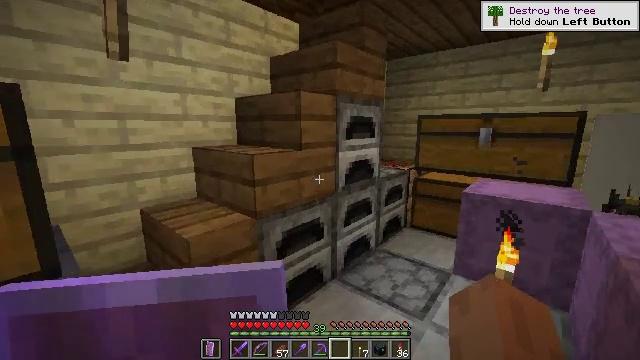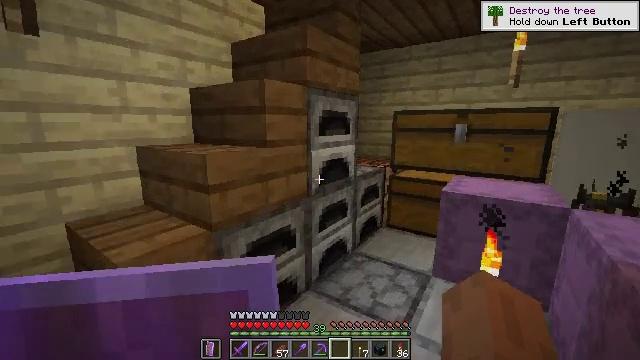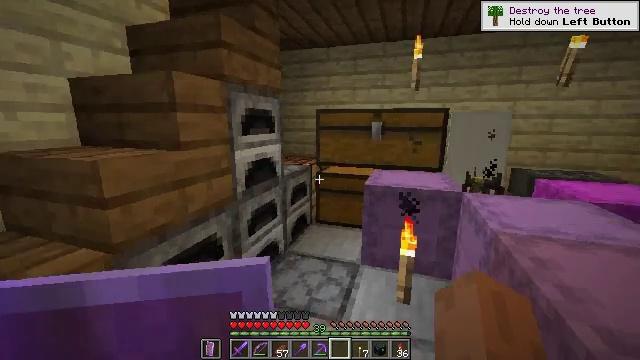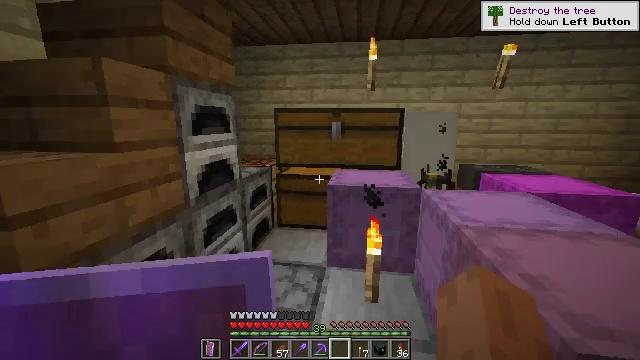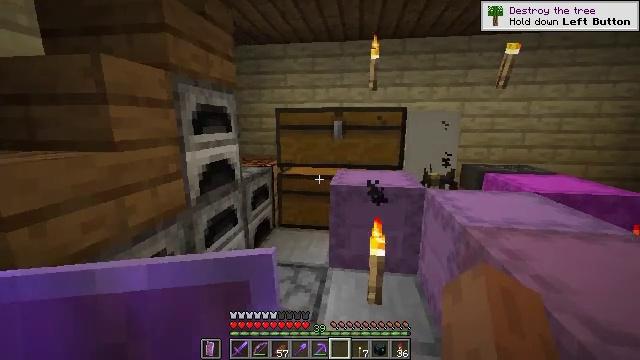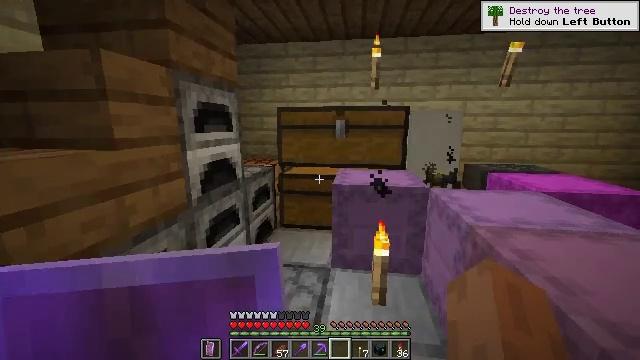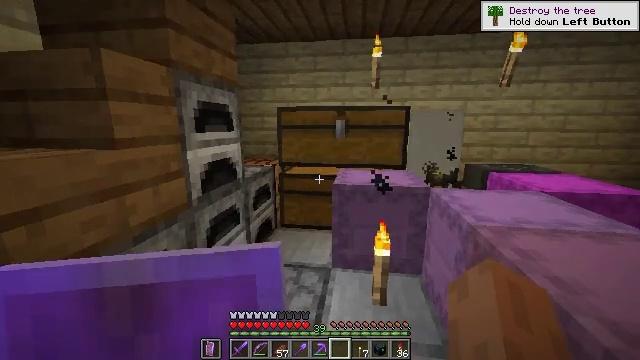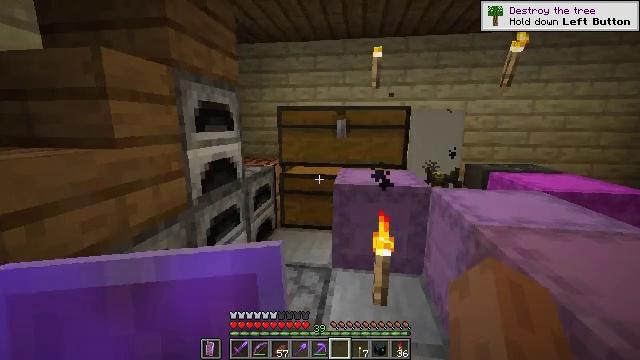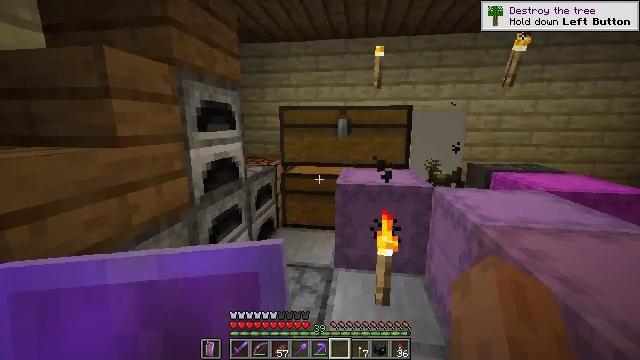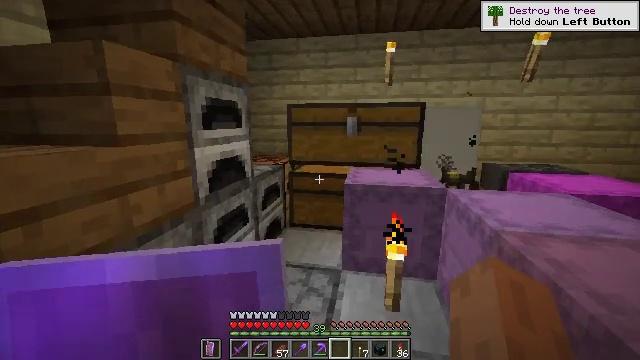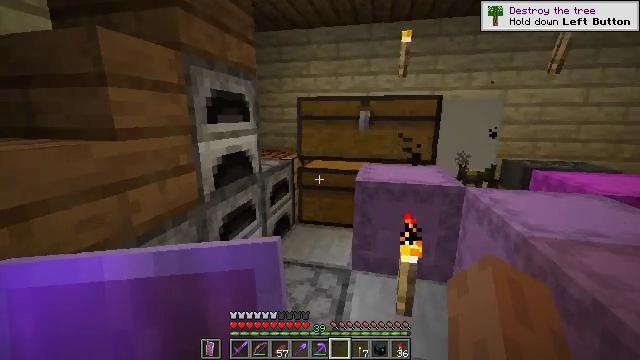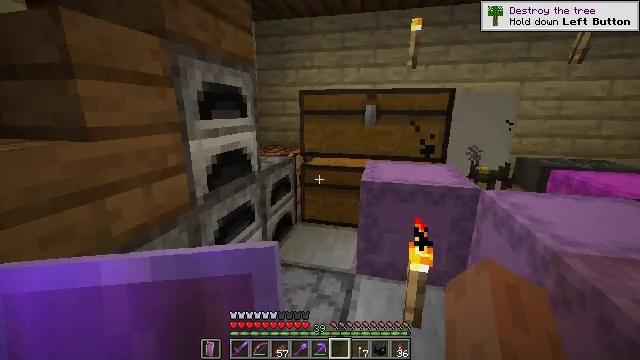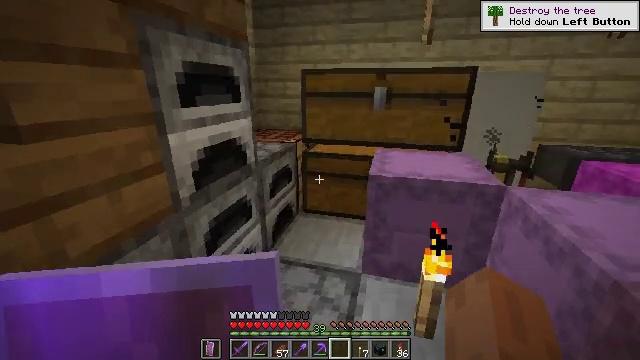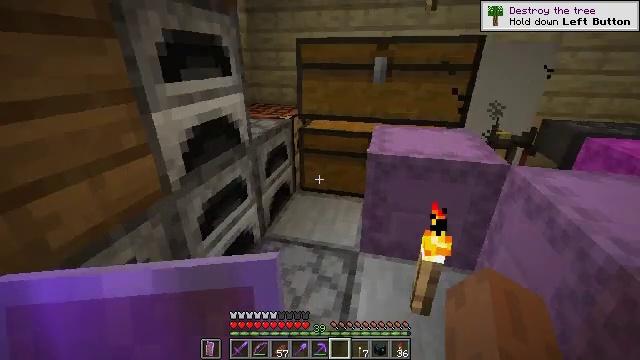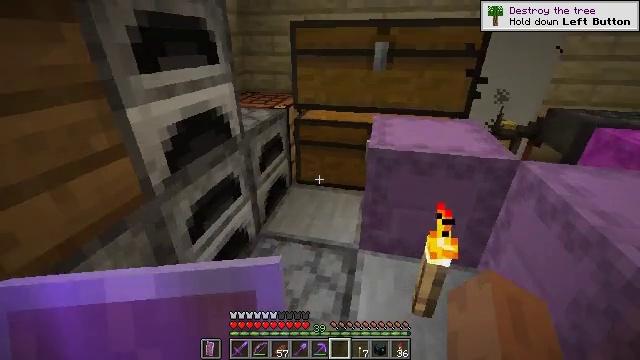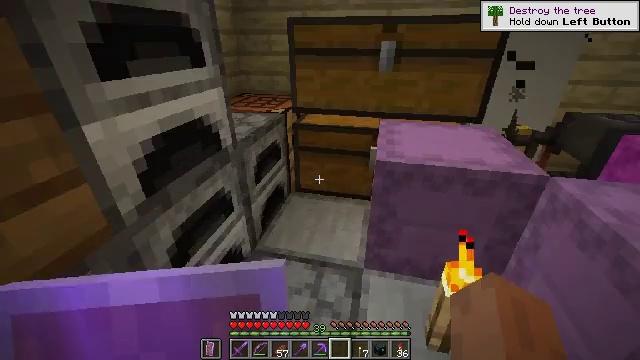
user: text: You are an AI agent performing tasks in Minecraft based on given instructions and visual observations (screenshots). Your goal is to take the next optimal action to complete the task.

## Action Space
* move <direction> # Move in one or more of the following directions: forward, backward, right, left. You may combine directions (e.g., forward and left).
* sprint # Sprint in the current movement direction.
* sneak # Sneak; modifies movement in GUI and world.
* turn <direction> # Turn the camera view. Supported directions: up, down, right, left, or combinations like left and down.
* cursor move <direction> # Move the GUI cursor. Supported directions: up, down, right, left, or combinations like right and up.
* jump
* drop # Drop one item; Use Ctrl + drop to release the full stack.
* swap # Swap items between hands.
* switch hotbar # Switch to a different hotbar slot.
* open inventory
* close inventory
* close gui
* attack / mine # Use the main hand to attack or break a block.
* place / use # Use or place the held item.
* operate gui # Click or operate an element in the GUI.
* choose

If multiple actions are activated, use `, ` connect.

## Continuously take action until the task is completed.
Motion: motion action
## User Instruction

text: Smelt sand for glass using a furnace.
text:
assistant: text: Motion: move forward, turn right
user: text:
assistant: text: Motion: turn right
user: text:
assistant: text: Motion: turn right
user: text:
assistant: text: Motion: no_op
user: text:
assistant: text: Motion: no_op
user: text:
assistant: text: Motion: no_op
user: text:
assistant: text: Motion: no_op
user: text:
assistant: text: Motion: no_op
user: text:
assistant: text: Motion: move forward, turn left
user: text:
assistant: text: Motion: move forward, turn left and down
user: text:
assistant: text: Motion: move forward, turn down
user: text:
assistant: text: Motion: move forward, turn down
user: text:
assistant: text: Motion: move forward, turn down
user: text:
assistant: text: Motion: move forward, turn down
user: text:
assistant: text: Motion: no_op
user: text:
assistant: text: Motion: no_op
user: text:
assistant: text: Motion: no_op
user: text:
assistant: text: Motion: use / place
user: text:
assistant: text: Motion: use / place
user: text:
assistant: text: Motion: use / place
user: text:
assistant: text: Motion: no_op
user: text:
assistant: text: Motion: no_op
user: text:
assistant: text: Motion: no_op
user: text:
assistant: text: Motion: no_op
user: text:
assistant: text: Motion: no_op
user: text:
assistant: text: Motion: no_op
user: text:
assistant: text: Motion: no_op
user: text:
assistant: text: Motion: no_op
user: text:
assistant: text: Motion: no_op
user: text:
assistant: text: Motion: no_op